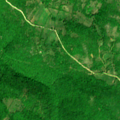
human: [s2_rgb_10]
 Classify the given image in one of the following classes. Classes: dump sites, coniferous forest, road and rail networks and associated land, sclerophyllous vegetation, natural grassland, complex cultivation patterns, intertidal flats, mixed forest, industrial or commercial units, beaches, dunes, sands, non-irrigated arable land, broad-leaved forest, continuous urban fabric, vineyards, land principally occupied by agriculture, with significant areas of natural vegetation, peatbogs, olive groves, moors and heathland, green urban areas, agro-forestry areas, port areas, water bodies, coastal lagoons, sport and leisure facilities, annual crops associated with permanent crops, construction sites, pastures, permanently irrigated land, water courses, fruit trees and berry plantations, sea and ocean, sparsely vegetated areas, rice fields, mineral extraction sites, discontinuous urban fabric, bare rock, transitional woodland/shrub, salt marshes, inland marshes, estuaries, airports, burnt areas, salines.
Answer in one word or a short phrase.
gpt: broad-leaved forest, transitional woodland/shrub